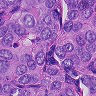
Metastatic tissue present: yes